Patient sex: F
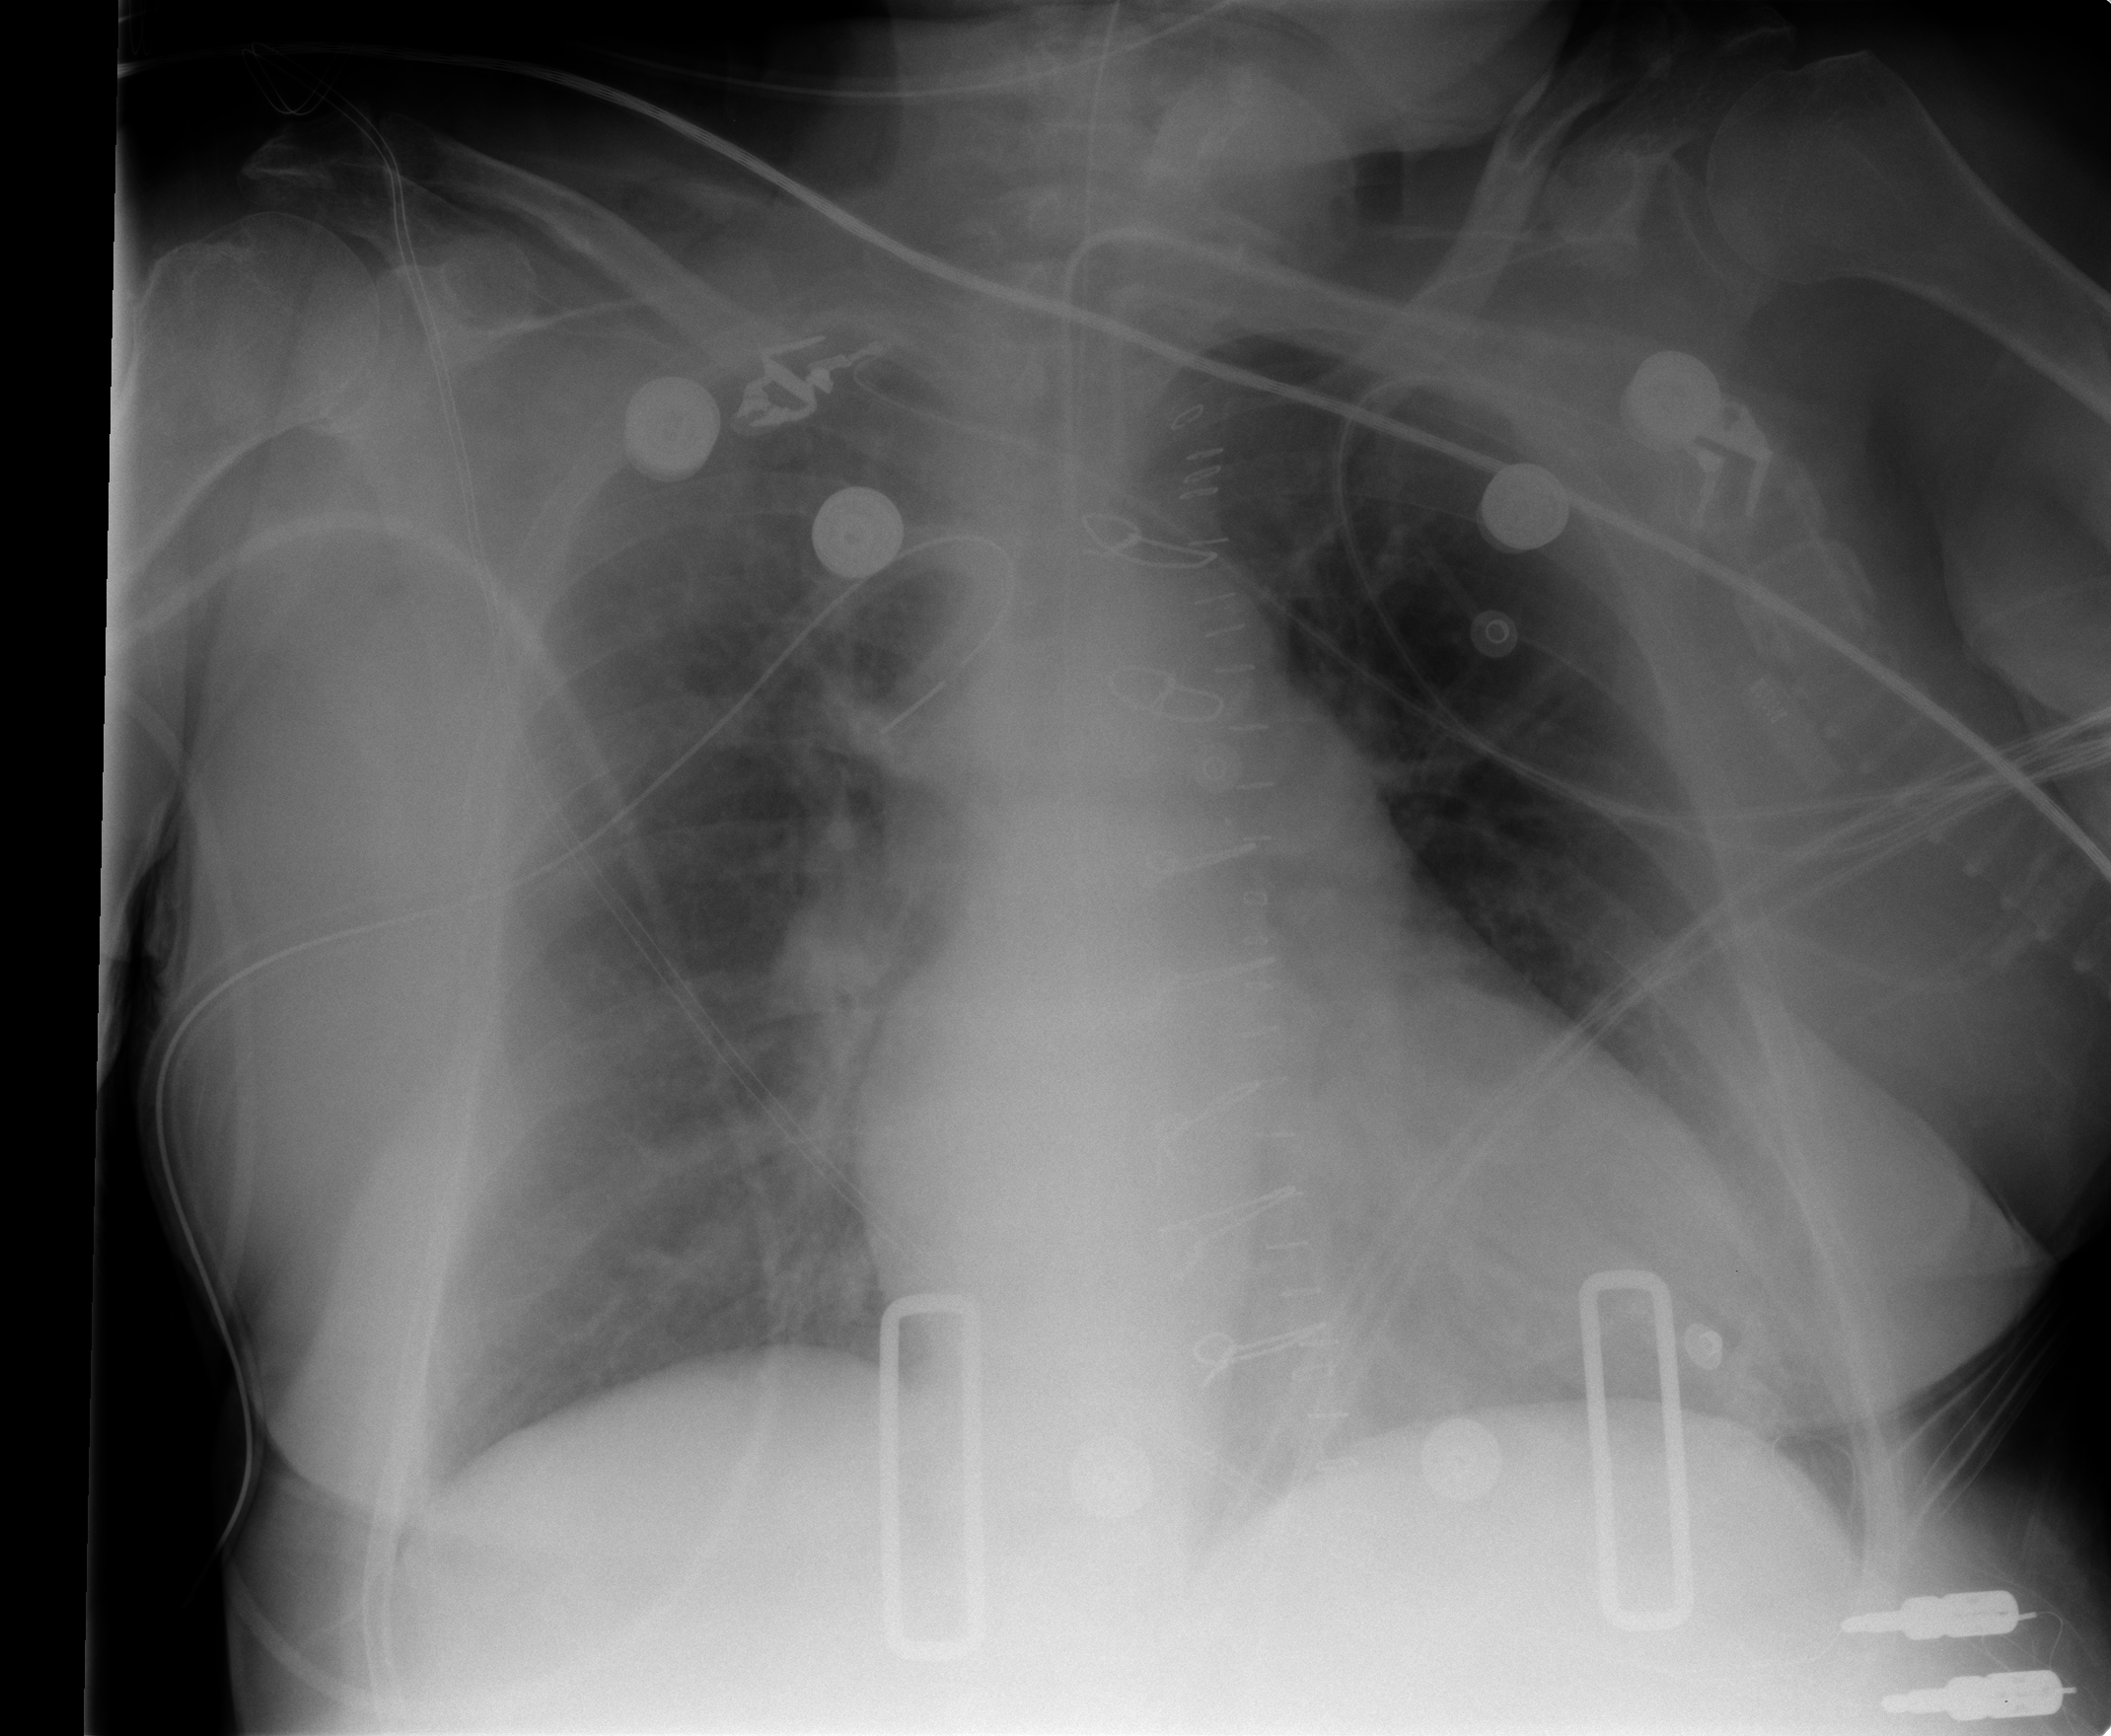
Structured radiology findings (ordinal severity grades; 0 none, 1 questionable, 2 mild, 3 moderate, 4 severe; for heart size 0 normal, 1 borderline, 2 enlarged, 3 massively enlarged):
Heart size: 2
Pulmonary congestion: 2
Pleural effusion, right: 0
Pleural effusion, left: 2
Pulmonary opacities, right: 2
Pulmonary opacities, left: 0
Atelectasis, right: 2
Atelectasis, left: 2